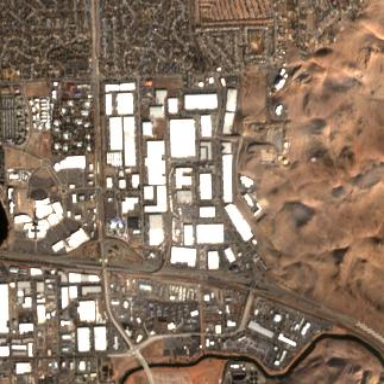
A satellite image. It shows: Industrial area.